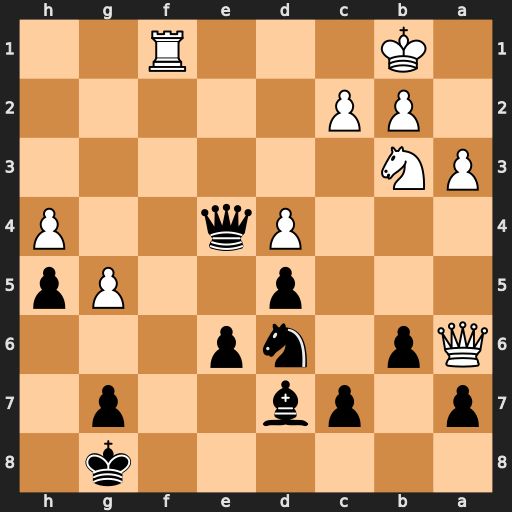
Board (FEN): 6k1/p1pb2p1/Qp1np3/3p2Pp/3Pq2P/PN6/1PP5/1K3R2
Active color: b
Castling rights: -
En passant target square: -
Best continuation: Bb5 Qxa7 Bxf1